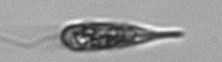
Label: Euglena